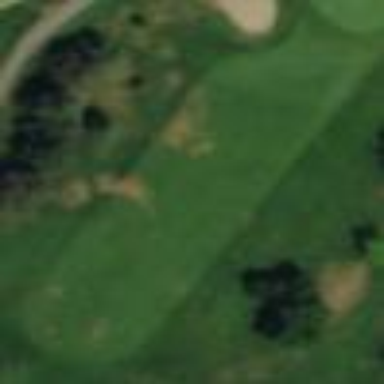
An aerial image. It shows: Well-maintained golf fairway on recreational ground dedicated to golf. The grass on the fairway is nicely mown.